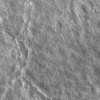
Label: not_dusty